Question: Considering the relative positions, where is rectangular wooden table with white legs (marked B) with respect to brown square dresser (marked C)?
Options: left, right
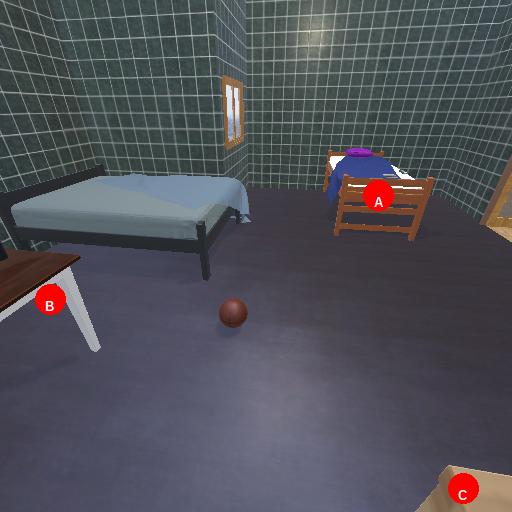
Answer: left